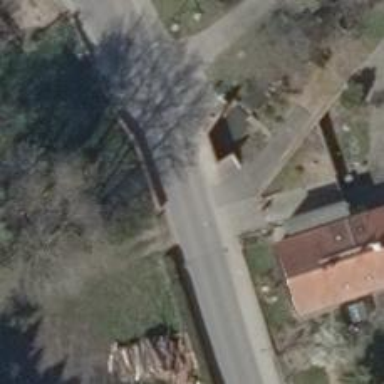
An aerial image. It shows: Tertiary road on asphalt surface crossing over bridge.